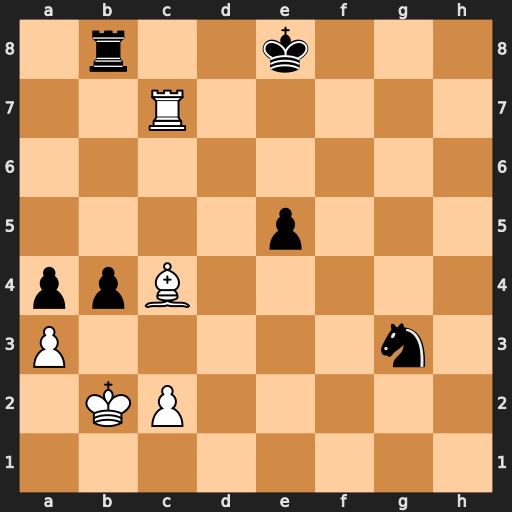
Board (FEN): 1r2k3/2R5/8/4p3/ppB5/P5n1/1KP5/8
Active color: w
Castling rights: -
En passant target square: -
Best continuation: Rg7